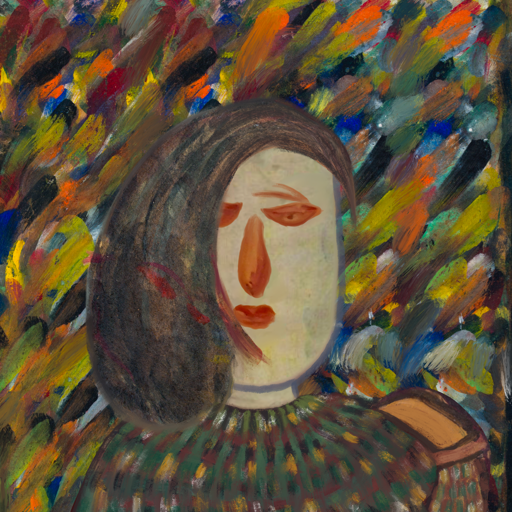
Background: An_Impression, Head And Neck Front: Hill_Girl, Face Front: Pious_Lady, Bust: After_Raid, Hair Front: Gypsy_Mother, Head Accessory: Blank, Second Necklace: Blank, Necklace: Blank, Baby: Blank